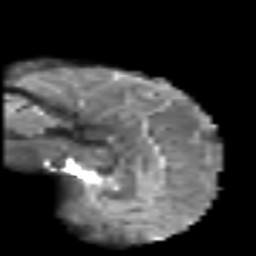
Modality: T2w
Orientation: sagittal
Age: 55
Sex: male
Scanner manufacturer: siemens
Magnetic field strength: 3 T
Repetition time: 6.1 s
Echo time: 0.101 s